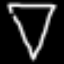
Label: diamond